Aerial crown-view tile of a tropical tree (Barro Colorado Island, Panama), acquired 20241014:
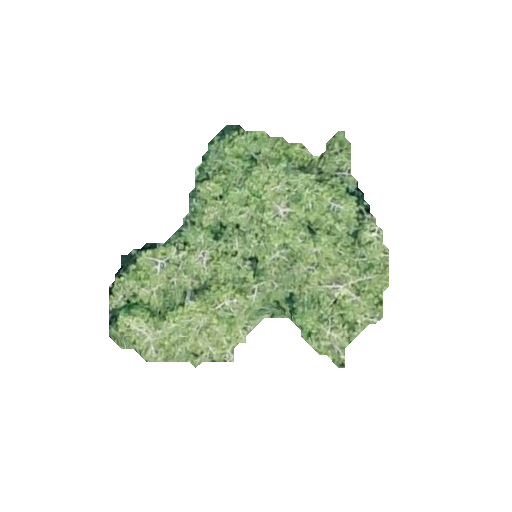
Species: Virola surinamensis
GBIF accepted scientific name: Virola surinamensis
Crown area: 69.944 m²